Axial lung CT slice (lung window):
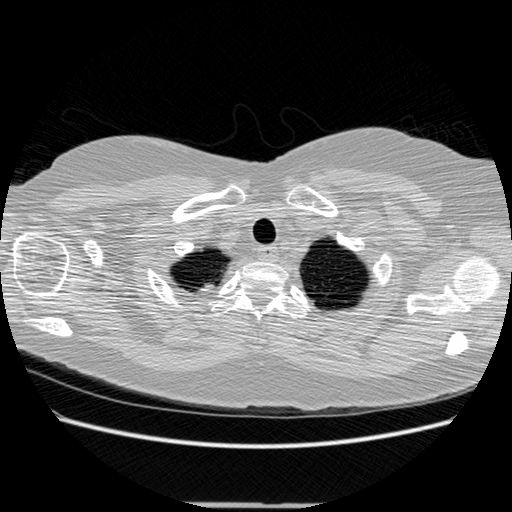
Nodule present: no